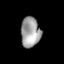
Tissue: skin
Cell type: Epithelial cells
Senescence score: 0.2178
Nuclear area (px): 574
Mean DAPI intensity: 158.392